Interaction volume radius: 10 \u00c5
Interaction volume height: 20 \u00c5
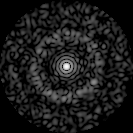
Disorder parameter: 0.8309